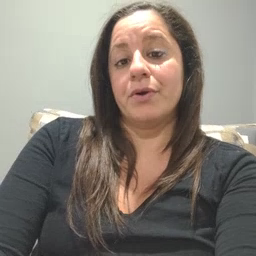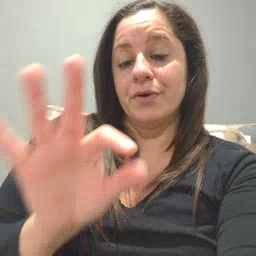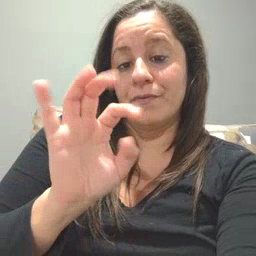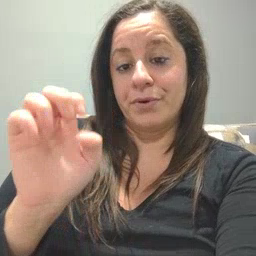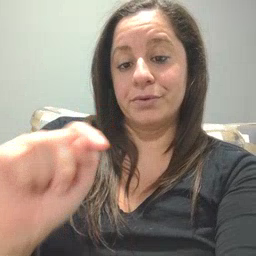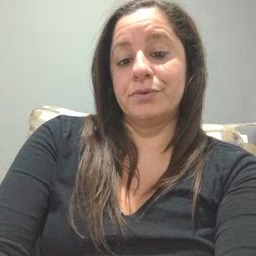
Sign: feet